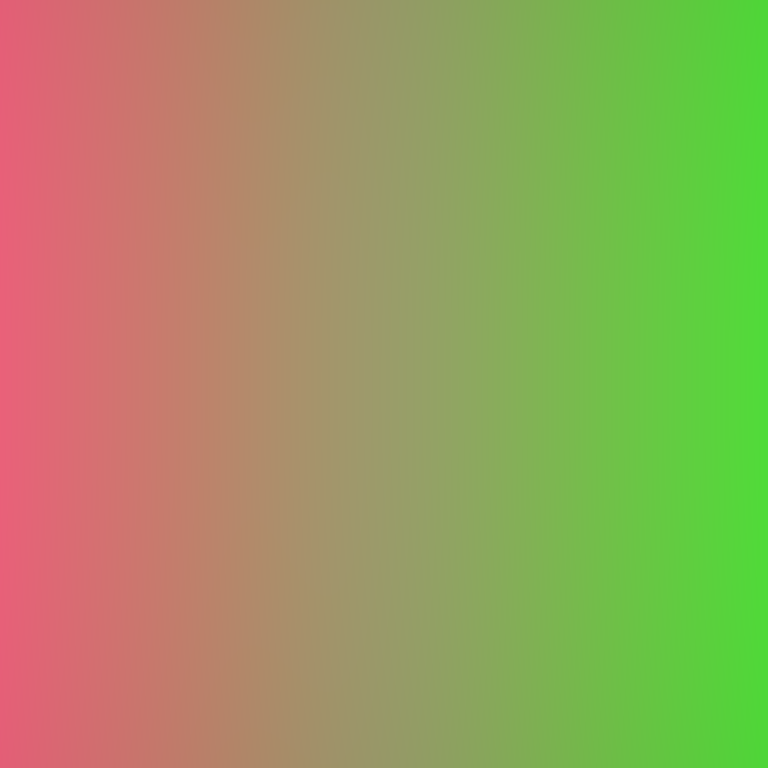
Abstract light effect, smooth gradient from soft pink to bright green, calm atmosphere, diffuse light, no room, no furniture, no objects.